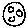
Label: moon